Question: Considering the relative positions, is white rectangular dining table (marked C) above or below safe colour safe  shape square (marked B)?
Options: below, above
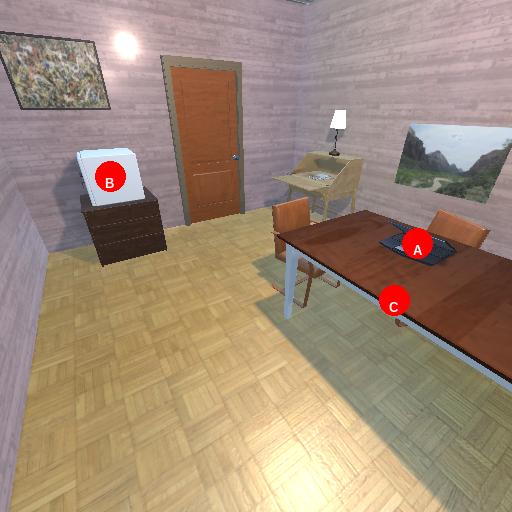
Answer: below